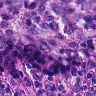
Metastatic tissue present: no